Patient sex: M
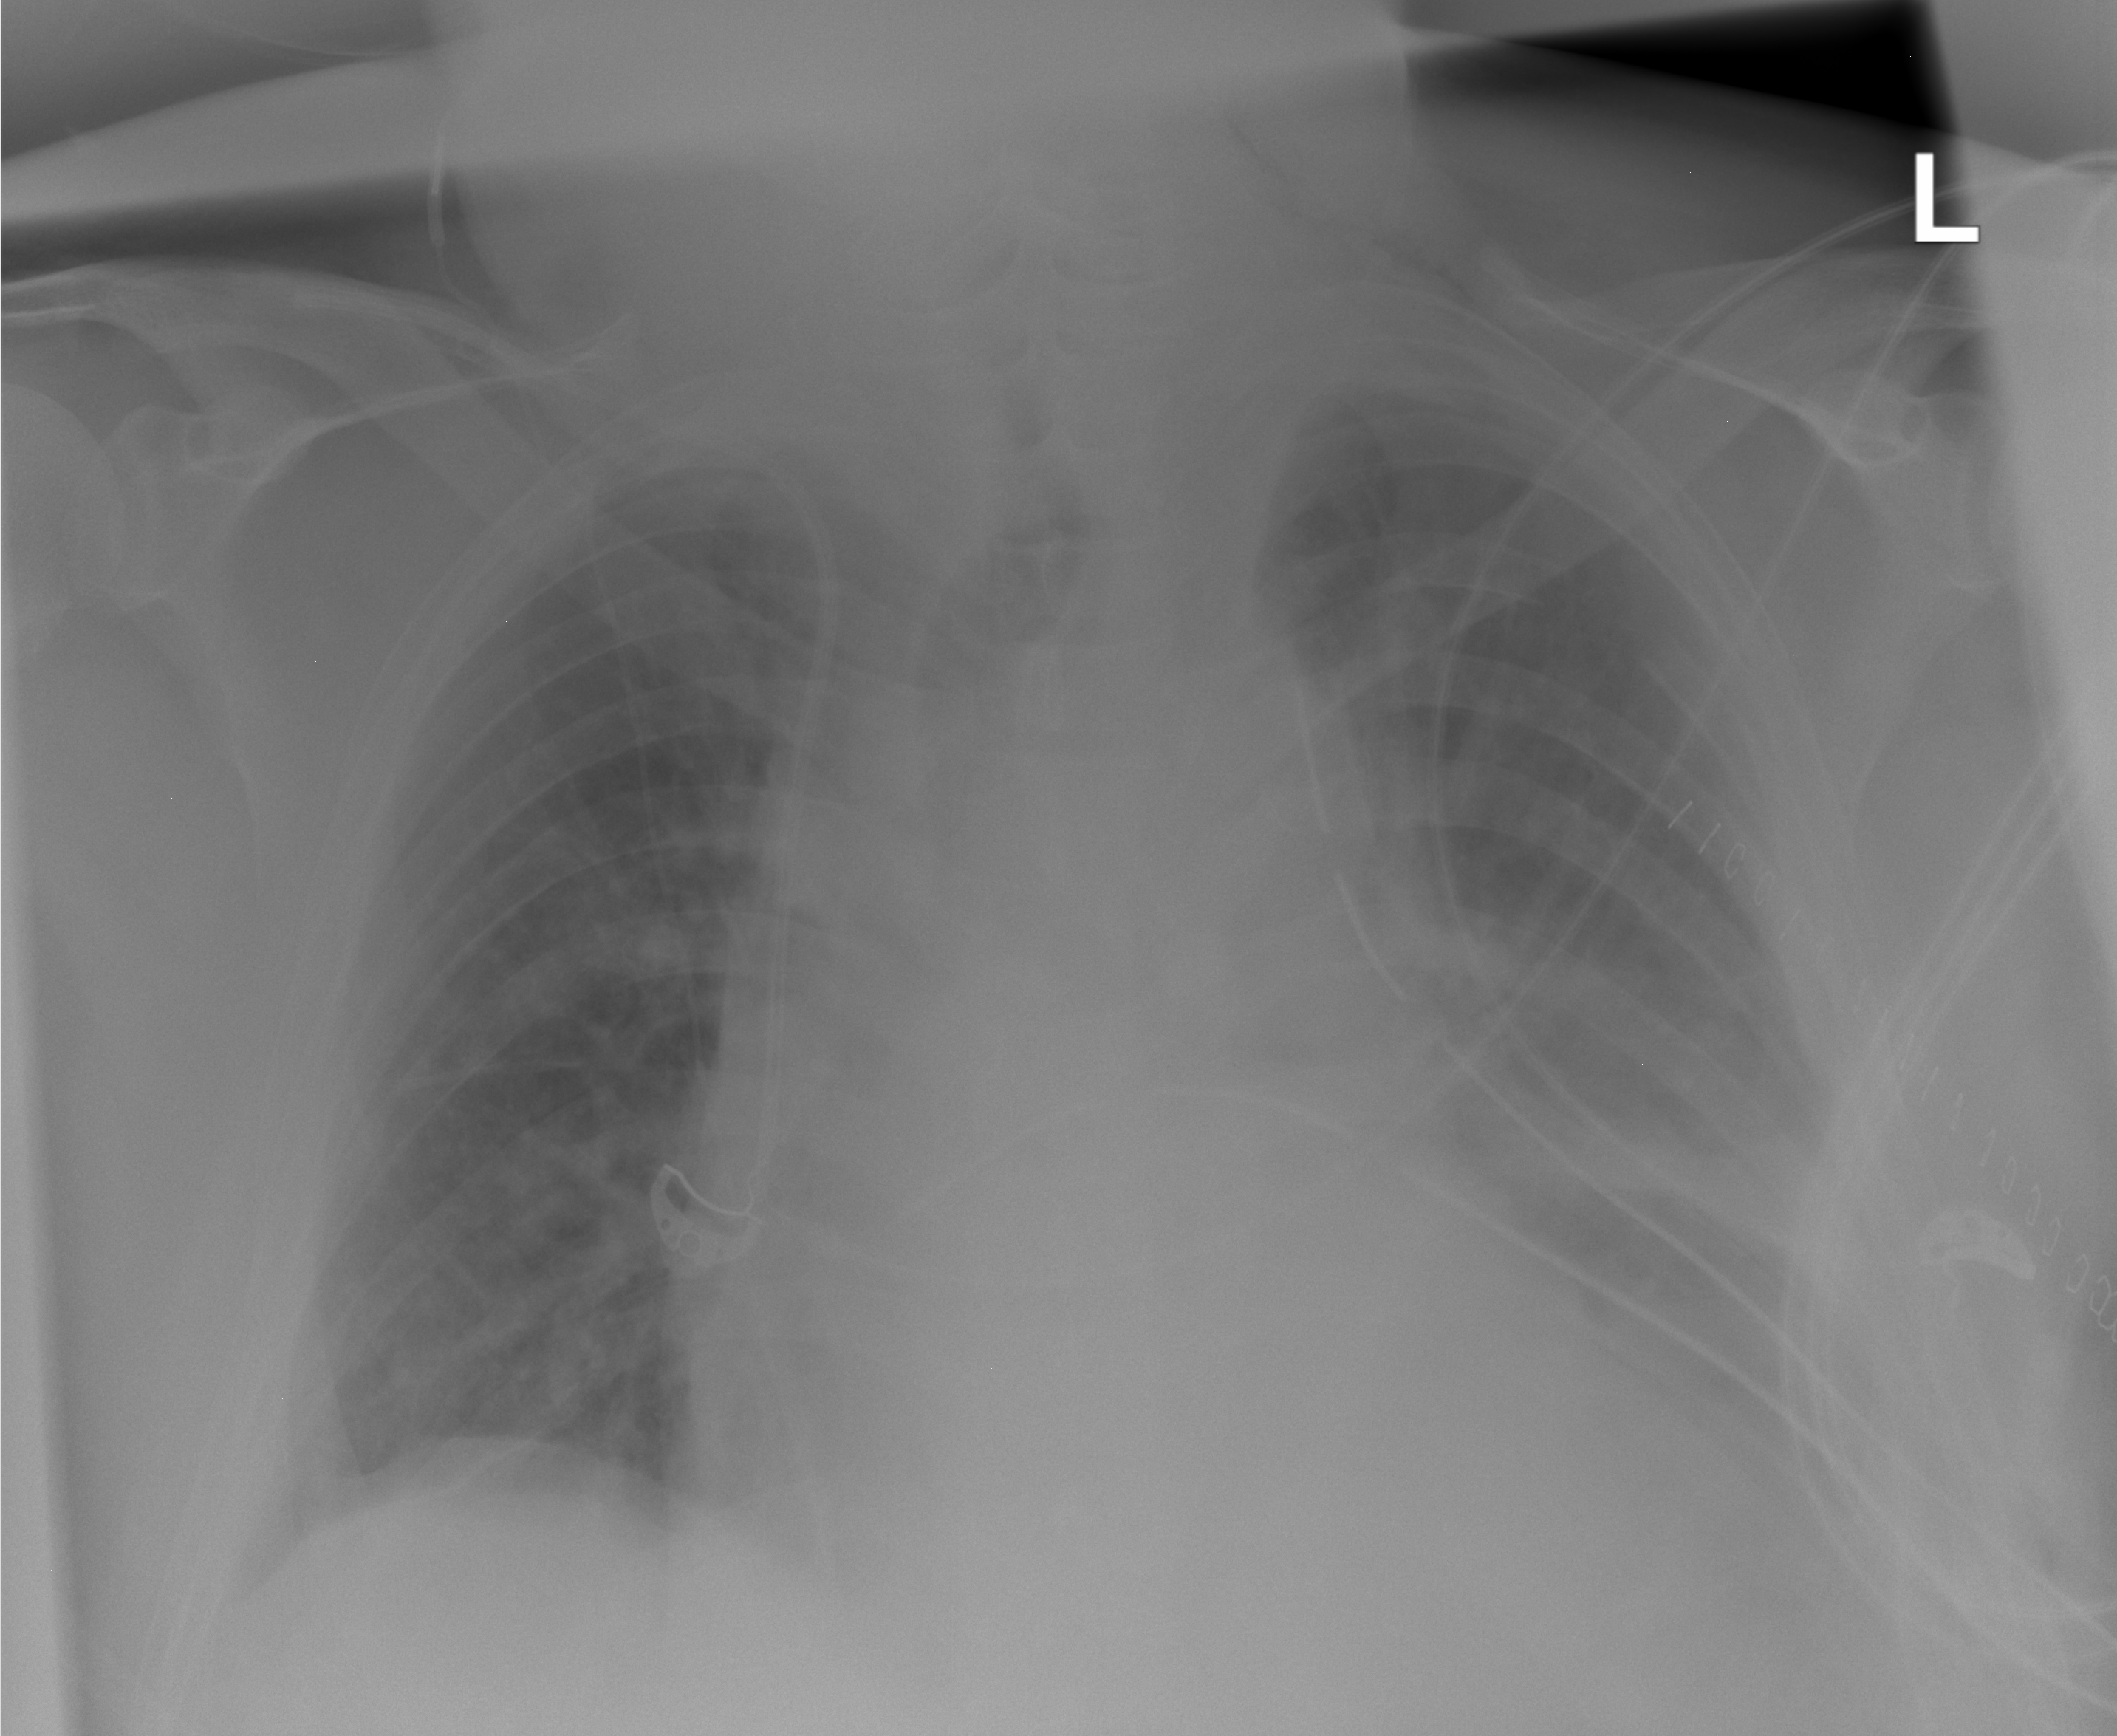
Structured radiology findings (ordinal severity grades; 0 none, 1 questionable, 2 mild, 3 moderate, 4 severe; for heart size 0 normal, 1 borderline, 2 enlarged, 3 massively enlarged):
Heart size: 0
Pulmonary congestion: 3
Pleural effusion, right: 1
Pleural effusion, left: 2
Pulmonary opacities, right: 0
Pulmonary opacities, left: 2
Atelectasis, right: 2
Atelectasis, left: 3